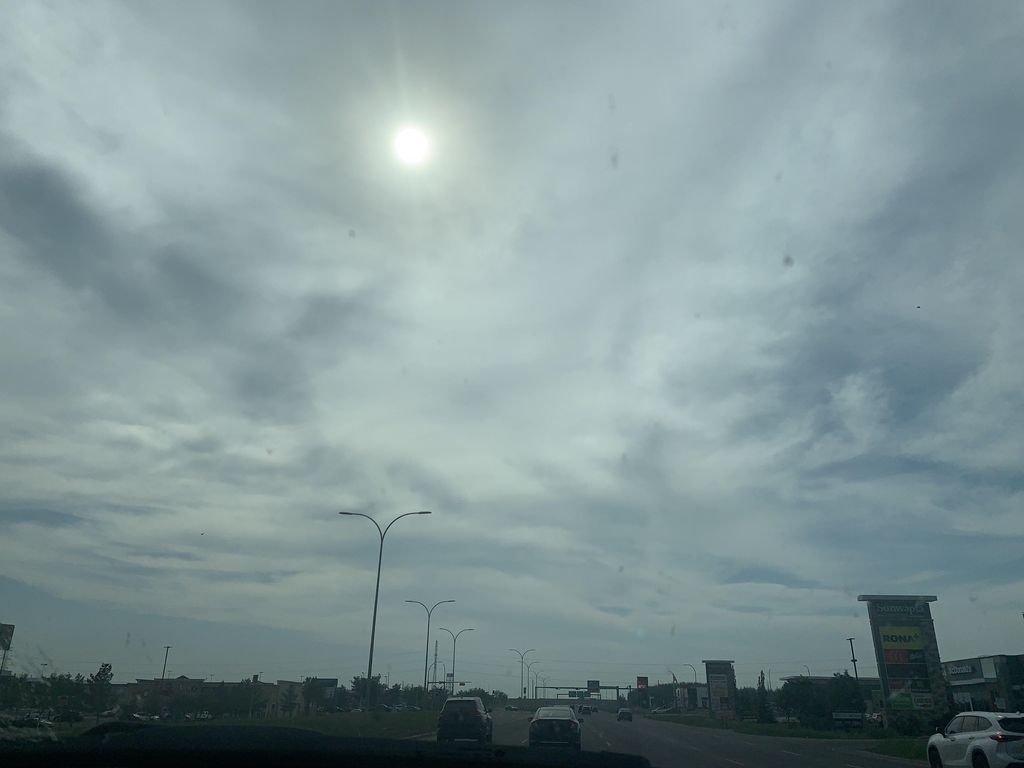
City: edmonton